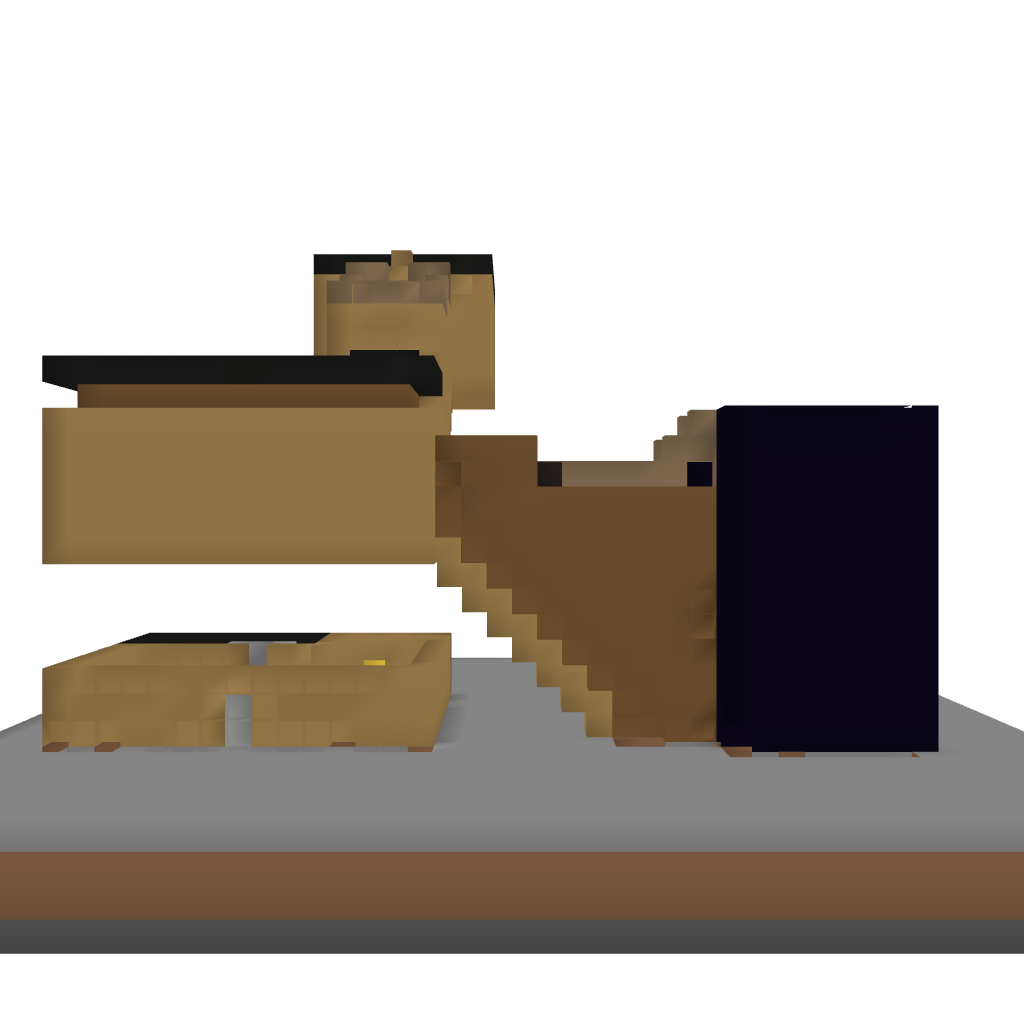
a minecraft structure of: Sky Lab